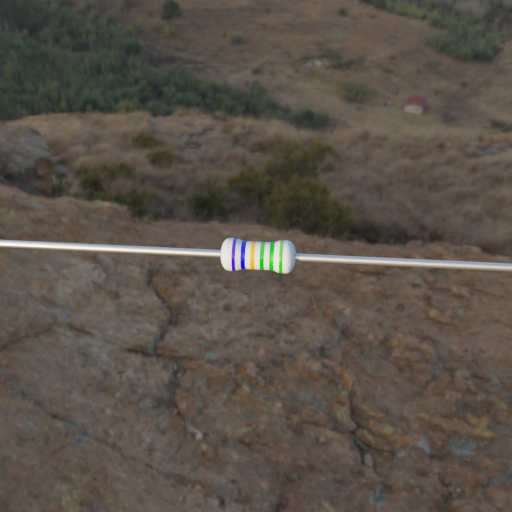
Resistor colour bands (in order): blue, blue, orange, green, green, green